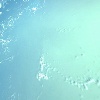
Label: water